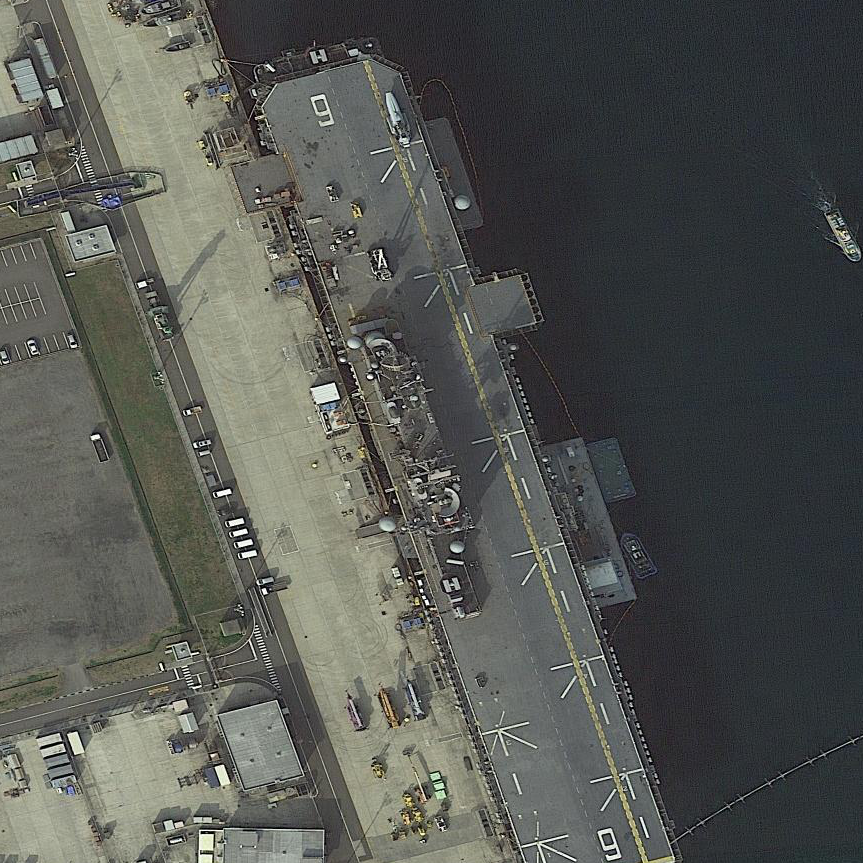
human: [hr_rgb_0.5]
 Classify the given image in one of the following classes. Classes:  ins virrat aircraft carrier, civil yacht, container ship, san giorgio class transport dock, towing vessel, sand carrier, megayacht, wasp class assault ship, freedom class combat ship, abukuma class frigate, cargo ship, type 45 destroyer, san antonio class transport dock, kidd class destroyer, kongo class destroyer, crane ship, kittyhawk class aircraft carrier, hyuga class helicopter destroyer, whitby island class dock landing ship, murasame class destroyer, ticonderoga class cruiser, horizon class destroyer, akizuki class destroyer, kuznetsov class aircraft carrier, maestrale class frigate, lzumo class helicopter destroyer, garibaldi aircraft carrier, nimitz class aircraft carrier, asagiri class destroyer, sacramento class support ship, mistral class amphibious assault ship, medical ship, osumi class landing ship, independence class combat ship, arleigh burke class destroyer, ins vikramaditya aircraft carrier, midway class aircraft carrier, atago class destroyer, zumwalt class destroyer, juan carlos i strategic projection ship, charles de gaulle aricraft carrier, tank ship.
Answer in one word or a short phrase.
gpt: Wasp class assault ship